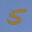
Label: 5